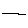
Label: line